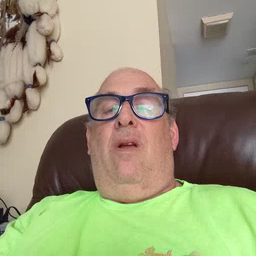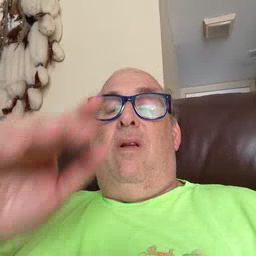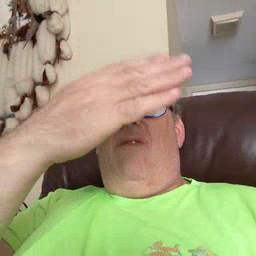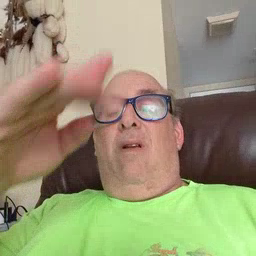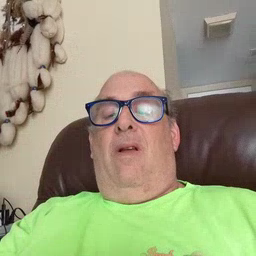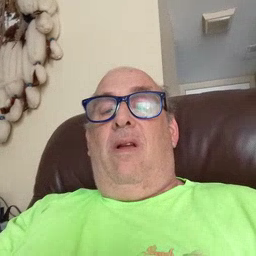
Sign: flag